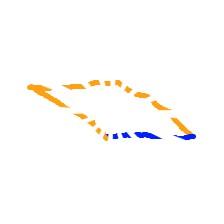
Shape: parallelogram